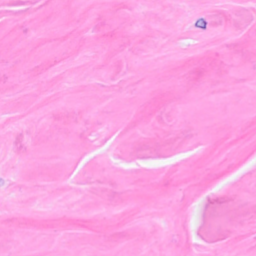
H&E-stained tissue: Breast